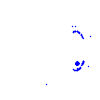
Particle: kaon